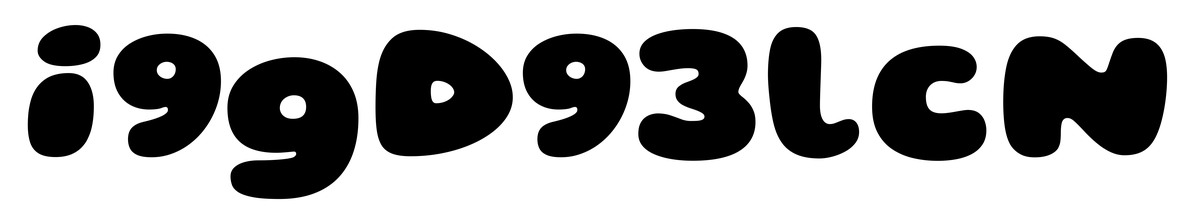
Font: Gluten_Black